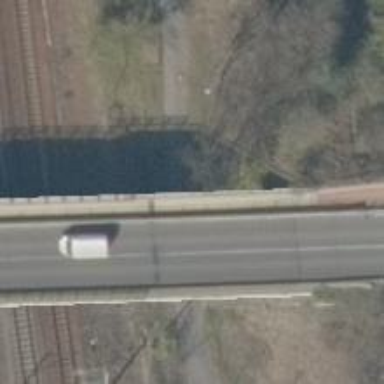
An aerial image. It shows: Primary highway bridge with separate asphalt sidewalks and cycleways.